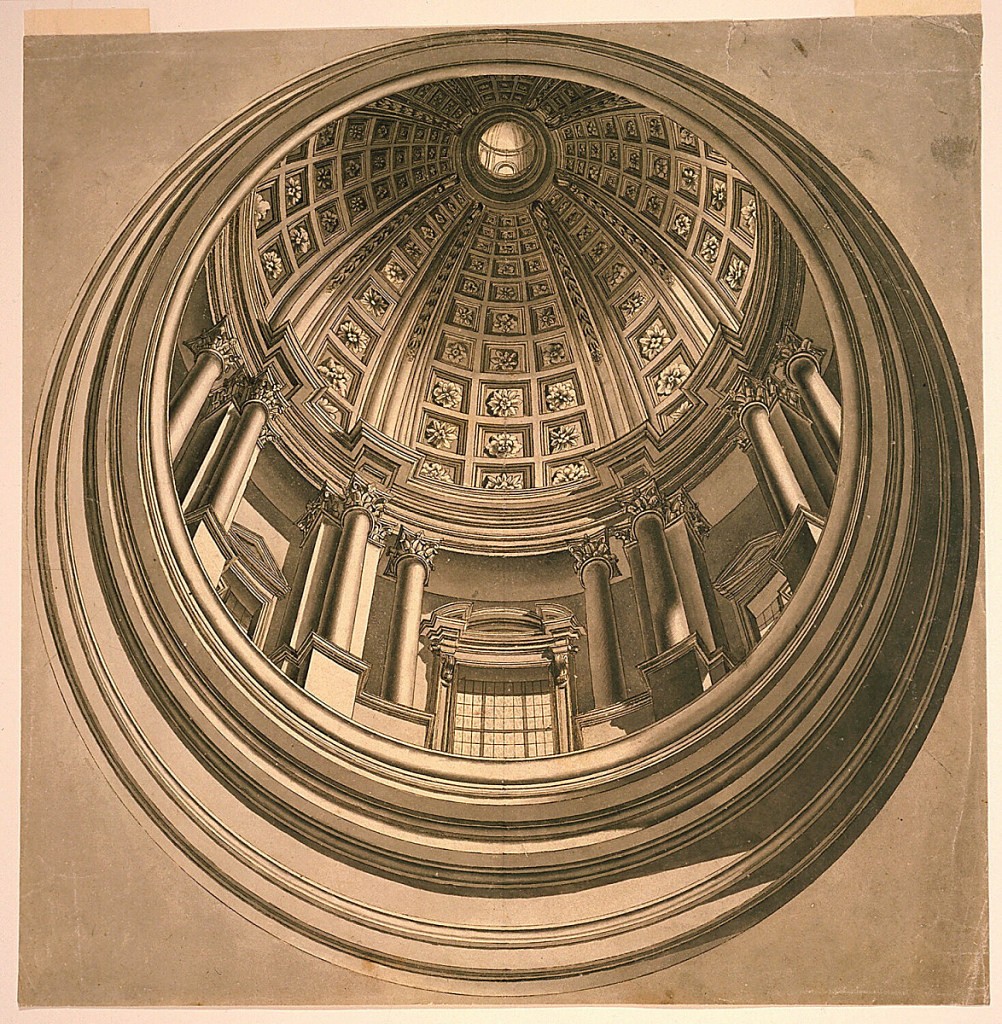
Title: Perspective Design for a Painted Dome and Cupola of a Church
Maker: Andrea Pozzo, Italian, 1642–1709
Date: early 18th century
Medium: Pen and black ink, brush and gray wash on off-white laid paper
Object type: Drawing
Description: Architectural view looking up into a circular coffered cupola, sculpted with flowers. An entablature consisting of three windows separated by pillars supports the interior ceiling.  A lantern tops the cupola.